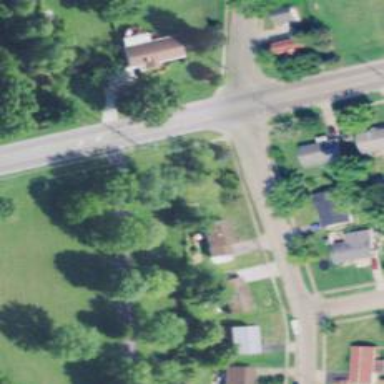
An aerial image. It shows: Road with stop sign.